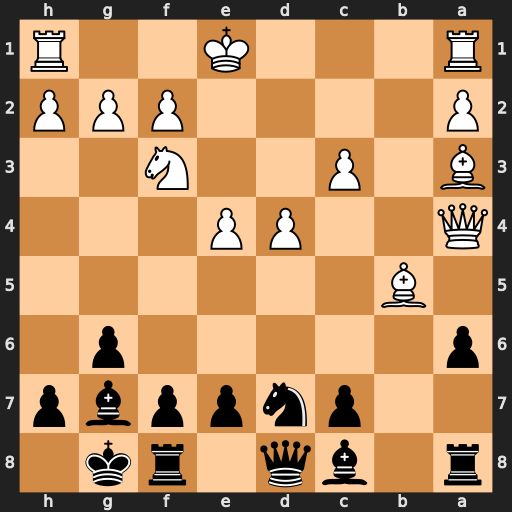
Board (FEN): r1bq1rk1/2pnppbp/p5p1/1B6/Q2PP3/B1P2N2/P4PPP/R3K2R
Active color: b
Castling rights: KQ
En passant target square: -
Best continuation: Nb6 Qc2 axb5